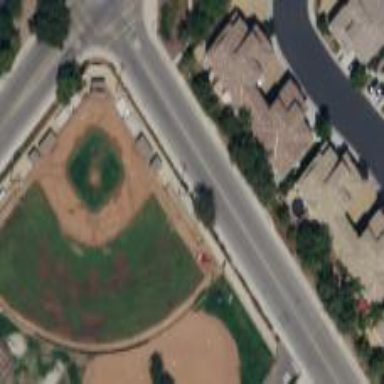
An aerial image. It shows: Baseball pitch for leisure and sports activities.